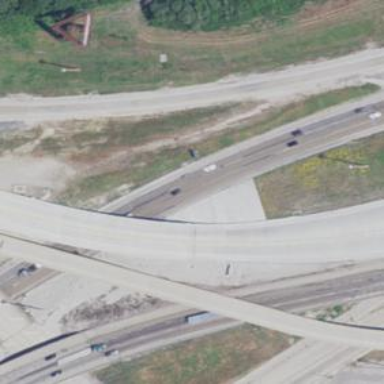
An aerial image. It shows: Primary highway designated as expressway.